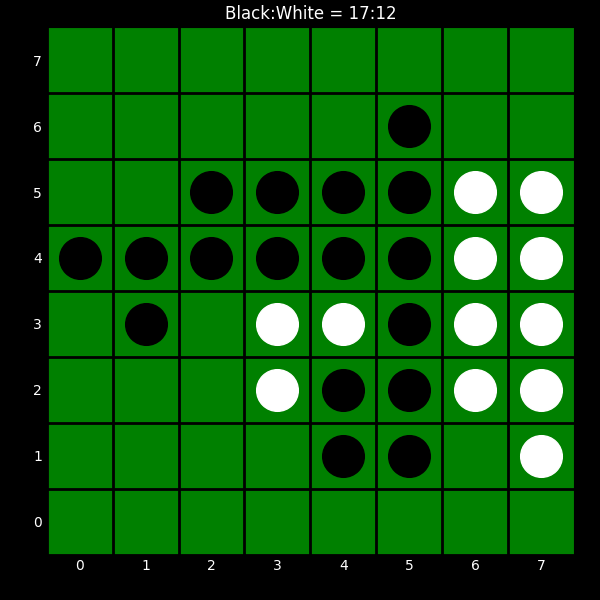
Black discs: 17
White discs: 12